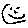
Label: smiley face